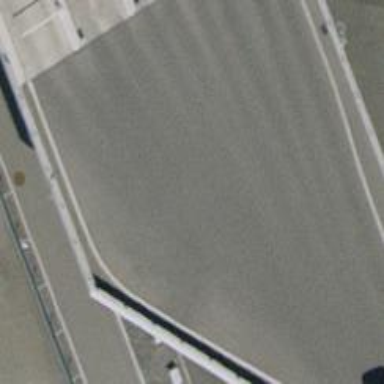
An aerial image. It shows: Asphalt road designated for service vehicles.